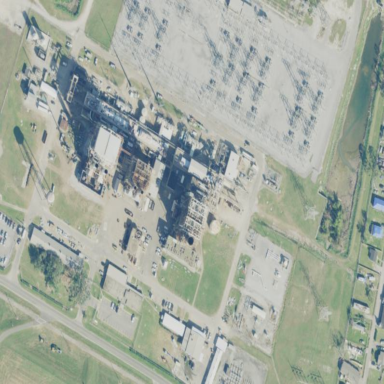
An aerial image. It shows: Industrial power plant with the landuse set as industrial.